Field crop: maize
Growth stage: 2
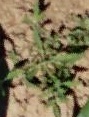
Species: atriplex